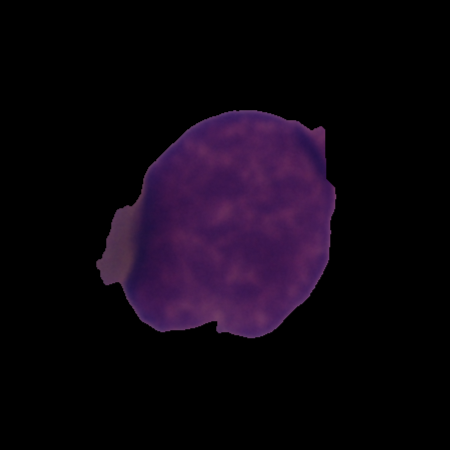
Label: cancer